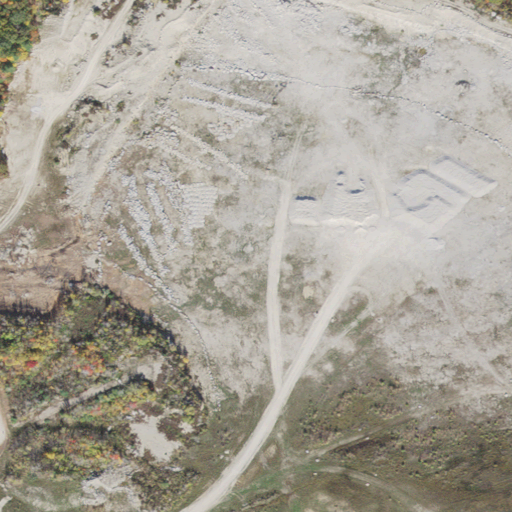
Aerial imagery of mountain in New Hampshire named Rattlesnake Hill containing barren land, grassland, deciduous forest, pasture, and mixed forest